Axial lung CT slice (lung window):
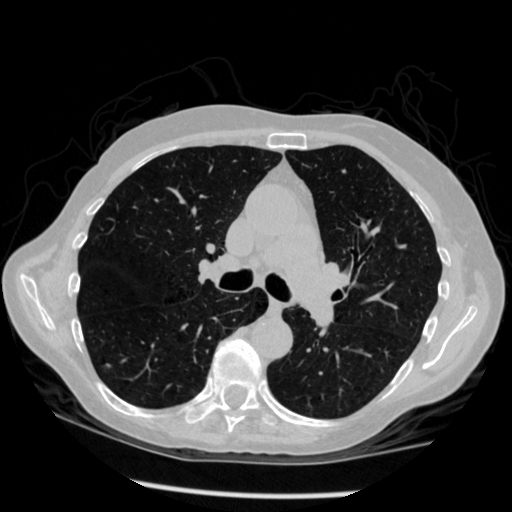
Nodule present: yes
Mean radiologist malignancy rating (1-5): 2.667